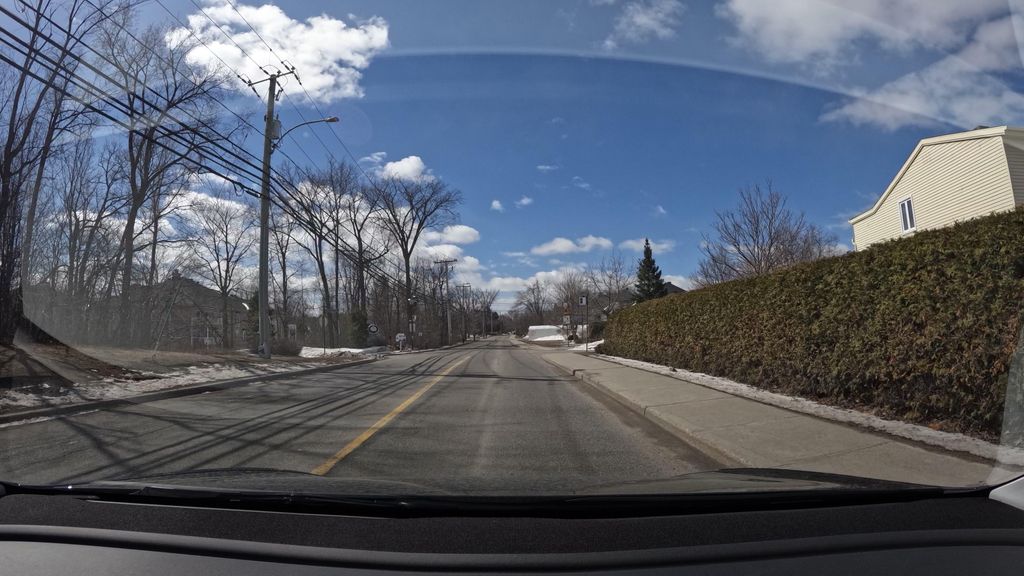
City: montreal